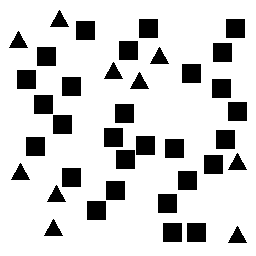
Squares: 28
Triangles: 10
Stars: 0
Total shapes: 38